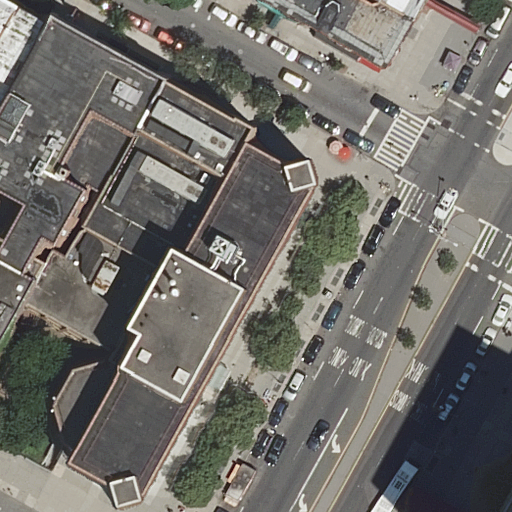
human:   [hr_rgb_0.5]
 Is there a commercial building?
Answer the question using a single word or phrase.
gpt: no

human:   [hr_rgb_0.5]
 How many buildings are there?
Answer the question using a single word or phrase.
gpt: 8

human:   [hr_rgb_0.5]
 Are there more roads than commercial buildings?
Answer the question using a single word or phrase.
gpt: yes

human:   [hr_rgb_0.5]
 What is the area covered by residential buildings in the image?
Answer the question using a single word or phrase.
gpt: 3375m2

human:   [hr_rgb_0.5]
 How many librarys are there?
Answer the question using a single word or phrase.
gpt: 2

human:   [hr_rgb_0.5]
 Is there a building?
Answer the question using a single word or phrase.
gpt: yes

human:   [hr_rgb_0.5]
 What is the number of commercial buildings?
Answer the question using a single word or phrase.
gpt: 0

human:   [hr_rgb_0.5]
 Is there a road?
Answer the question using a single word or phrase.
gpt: yes

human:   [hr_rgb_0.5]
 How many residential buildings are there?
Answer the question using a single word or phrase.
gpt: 7

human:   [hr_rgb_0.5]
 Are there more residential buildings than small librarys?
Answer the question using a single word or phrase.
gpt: yes

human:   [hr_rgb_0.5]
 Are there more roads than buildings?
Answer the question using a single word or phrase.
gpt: no

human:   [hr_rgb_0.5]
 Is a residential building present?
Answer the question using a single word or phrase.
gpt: yes

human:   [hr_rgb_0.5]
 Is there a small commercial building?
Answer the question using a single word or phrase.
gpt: no

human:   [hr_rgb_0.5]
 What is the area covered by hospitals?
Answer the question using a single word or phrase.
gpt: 7592m2

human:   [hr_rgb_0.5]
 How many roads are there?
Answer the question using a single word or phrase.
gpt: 4

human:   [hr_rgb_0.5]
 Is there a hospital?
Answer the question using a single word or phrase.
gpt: yes

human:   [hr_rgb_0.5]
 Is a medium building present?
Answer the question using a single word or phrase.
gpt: yes

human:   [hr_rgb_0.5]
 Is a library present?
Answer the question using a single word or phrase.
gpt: yes

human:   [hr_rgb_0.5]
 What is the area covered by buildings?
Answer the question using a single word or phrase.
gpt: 10212m2

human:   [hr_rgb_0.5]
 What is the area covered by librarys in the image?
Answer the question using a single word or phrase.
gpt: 2466m2

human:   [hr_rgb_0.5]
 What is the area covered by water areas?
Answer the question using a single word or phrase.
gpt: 0m2

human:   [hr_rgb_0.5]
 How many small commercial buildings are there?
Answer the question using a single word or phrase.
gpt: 0

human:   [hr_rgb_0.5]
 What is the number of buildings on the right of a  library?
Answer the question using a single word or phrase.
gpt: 5

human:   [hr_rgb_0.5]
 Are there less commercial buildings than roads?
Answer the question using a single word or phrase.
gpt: yes

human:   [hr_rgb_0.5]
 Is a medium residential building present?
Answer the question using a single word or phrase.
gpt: yes

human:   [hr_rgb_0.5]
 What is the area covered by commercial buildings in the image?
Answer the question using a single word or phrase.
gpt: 0m2

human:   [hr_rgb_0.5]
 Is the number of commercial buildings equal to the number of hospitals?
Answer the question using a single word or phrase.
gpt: no

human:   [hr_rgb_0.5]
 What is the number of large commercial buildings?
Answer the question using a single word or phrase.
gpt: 0

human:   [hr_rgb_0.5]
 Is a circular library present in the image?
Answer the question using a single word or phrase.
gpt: no

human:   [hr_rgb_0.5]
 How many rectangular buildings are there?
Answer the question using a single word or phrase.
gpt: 3

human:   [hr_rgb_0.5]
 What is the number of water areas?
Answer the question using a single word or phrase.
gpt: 0

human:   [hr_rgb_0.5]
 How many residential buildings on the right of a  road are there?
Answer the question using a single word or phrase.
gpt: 1

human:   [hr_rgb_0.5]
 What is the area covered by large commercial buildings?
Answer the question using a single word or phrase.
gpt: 0m2

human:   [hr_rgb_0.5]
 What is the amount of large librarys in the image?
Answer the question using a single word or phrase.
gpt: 1

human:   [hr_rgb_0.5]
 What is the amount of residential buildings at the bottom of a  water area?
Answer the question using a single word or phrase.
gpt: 0

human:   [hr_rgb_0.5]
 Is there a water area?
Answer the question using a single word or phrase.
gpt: no

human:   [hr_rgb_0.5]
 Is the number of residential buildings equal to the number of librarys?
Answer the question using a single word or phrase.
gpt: no

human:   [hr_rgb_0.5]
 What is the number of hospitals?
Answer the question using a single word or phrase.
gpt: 1

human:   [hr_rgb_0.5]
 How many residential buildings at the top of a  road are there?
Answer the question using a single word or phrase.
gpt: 6

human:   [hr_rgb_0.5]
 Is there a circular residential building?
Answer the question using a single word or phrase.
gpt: no

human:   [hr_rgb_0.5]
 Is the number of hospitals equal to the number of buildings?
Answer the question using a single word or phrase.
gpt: no

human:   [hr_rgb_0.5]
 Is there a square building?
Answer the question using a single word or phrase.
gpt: no

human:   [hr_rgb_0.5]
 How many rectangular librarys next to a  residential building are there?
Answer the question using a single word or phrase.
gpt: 1

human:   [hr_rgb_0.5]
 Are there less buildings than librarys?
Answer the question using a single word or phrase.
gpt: no

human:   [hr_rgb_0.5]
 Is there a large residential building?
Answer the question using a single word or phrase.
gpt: yes

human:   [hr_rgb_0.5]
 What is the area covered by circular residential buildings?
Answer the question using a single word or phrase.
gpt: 0m2

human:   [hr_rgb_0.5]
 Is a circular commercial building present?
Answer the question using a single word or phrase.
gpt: no

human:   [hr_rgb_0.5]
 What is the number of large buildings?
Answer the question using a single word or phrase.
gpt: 3

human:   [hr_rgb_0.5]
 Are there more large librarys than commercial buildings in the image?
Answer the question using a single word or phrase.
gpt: yes

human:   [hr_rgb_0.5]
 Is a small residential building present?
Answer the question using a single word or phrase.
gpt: yes

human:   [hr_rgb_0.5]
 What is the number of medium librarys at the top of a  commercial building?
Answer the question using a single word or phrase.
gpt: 0

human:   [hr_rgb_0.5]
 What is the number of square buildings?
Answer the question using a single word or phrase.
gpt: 0

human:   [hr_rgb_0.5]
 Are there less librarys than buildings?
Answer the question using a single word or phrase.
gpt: yes

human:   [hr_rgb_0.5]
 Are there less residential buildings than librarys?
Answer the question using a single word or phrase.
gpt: no

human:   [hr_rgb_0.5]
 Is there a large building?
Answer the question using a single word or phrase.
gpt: yes

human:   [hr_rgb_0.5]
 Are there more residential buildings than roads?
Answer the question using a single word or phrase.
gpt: yes

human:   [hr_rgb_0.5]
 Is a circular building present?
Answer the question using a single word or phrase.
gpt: no

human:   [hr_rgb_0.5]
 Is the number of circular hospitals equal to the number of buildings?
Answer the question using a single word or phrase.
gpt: no

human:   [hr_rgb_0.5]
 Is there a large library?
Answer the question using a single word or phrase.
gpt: yes

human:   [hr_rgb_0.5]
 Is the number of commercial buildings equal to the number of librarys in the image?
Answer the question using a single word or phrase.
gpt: no

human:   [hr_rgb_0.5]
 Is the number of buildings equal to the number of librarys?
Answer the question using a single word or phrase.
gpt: no

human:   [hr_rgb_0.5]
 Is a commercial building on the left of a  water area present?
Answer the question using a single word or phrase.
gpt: no

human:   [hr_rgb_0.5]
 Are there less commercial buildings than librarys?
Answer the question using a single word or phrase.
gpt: yes

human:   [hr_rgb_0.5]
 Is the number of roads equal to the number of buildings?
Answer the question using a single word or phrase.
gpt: no